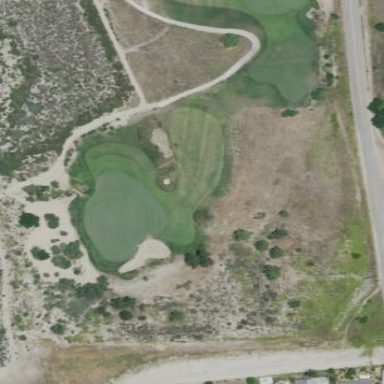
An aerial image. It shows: Rough area on grassy golf course.